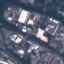
Label: Industrial